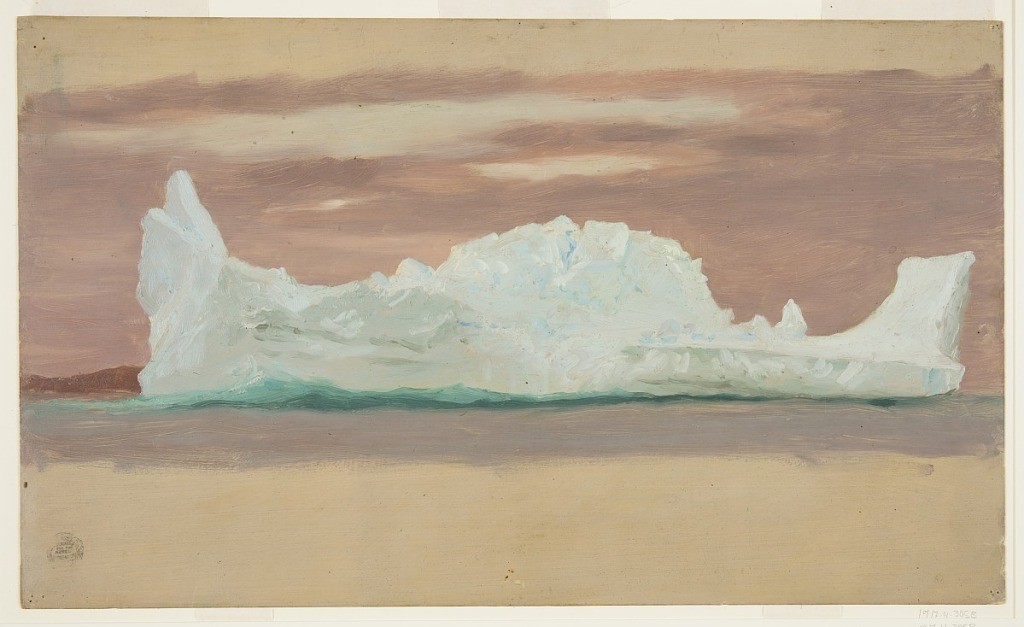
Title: Iceberg Under Cloudy Skies, Canada
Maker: Frederic Edwin Church, American, 1826–1900
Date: June–July 1859
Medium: Brush and oil paint, graphite on tan paperboard
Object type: Drawing
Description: Seascape and landscape sketch showing a view of an immense iceberg in the waters off Newfoundland and Labrador in Canada. Dominating the composition at center, the iceberg is long and craggy with two tall, sharp prominences at either end. Broken forms of ice characterize the center bulge, which has veins of dark blue and aquamarine ice. The dark ocean water turns light around its base. In the background at left, a rugged, rolling coastline is visible. The sky above is filled with warm, purple-brown clouds at sunset. The light brown ground is visible along the lower margin.